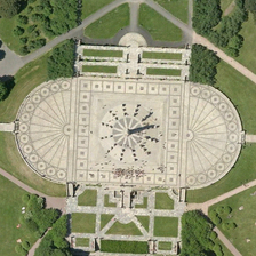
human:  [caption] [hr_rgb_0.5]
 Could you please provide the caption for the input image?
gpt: Located in a rhombic lawn, square and two semicircular square squares.

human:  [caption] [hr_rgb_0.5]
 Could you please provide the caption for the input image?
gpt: Square and two half rounds consist of squares located on the diamond lawn.

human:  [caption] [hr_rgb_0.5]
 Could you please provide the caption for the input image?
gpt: this esthetic square lies in the middle of the meadow .

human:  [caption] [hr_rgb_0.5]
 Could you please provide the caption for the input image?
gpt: A square and two semicircles form a square, which is located on a diamond lawn.

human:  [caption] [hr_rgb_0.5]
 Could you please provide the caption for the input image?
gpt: There is a square and two semicircles on the diamond lawn.